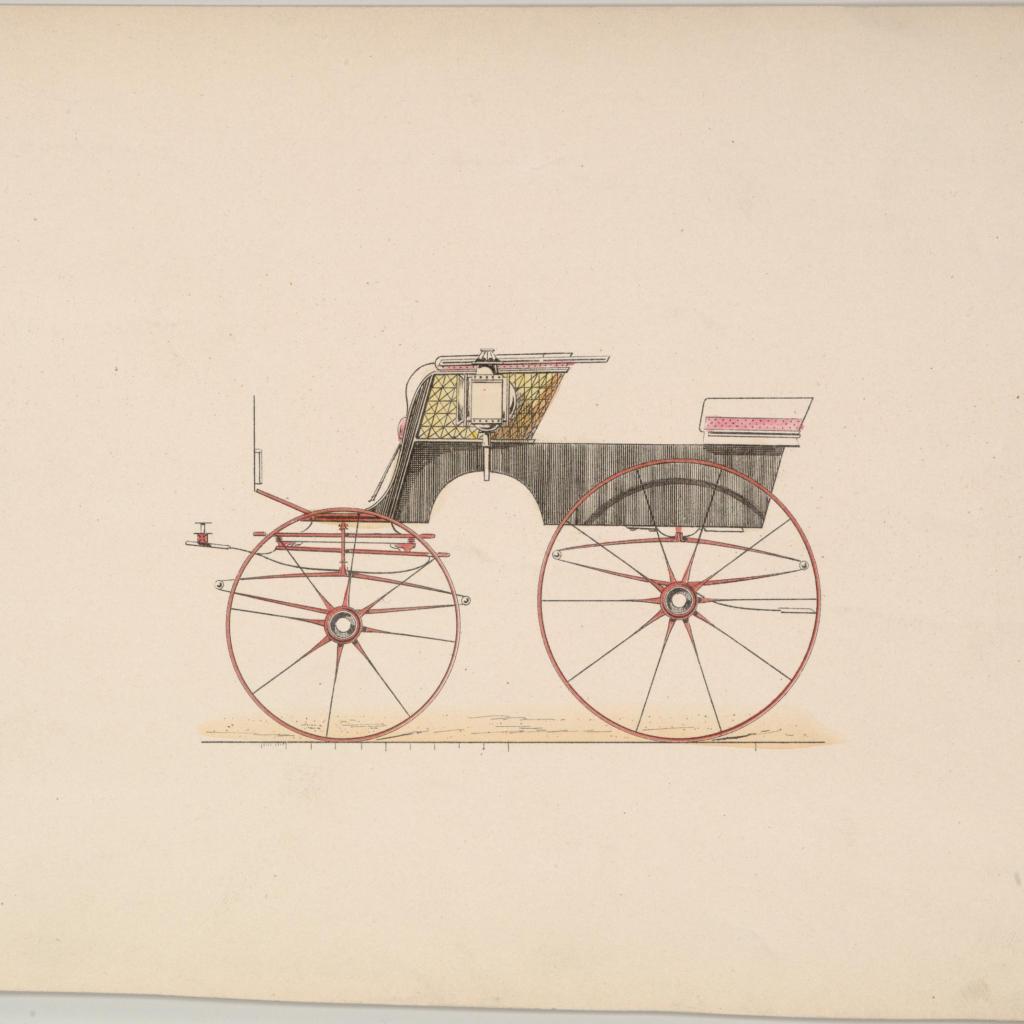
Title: Design for 4 seat Phaeton, no top (unnumbered)
Object type: Print
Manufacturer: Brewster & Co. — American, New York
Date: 1850–70
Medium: Hand-colored engraving
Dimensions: sheet: 6 1/4 x 8 3/4 in. (15.9 x 22.2 cm)
Classification: Prints
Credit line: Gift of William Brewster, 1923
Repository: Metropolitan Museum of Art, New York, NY